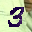
Label: 3